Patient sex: F
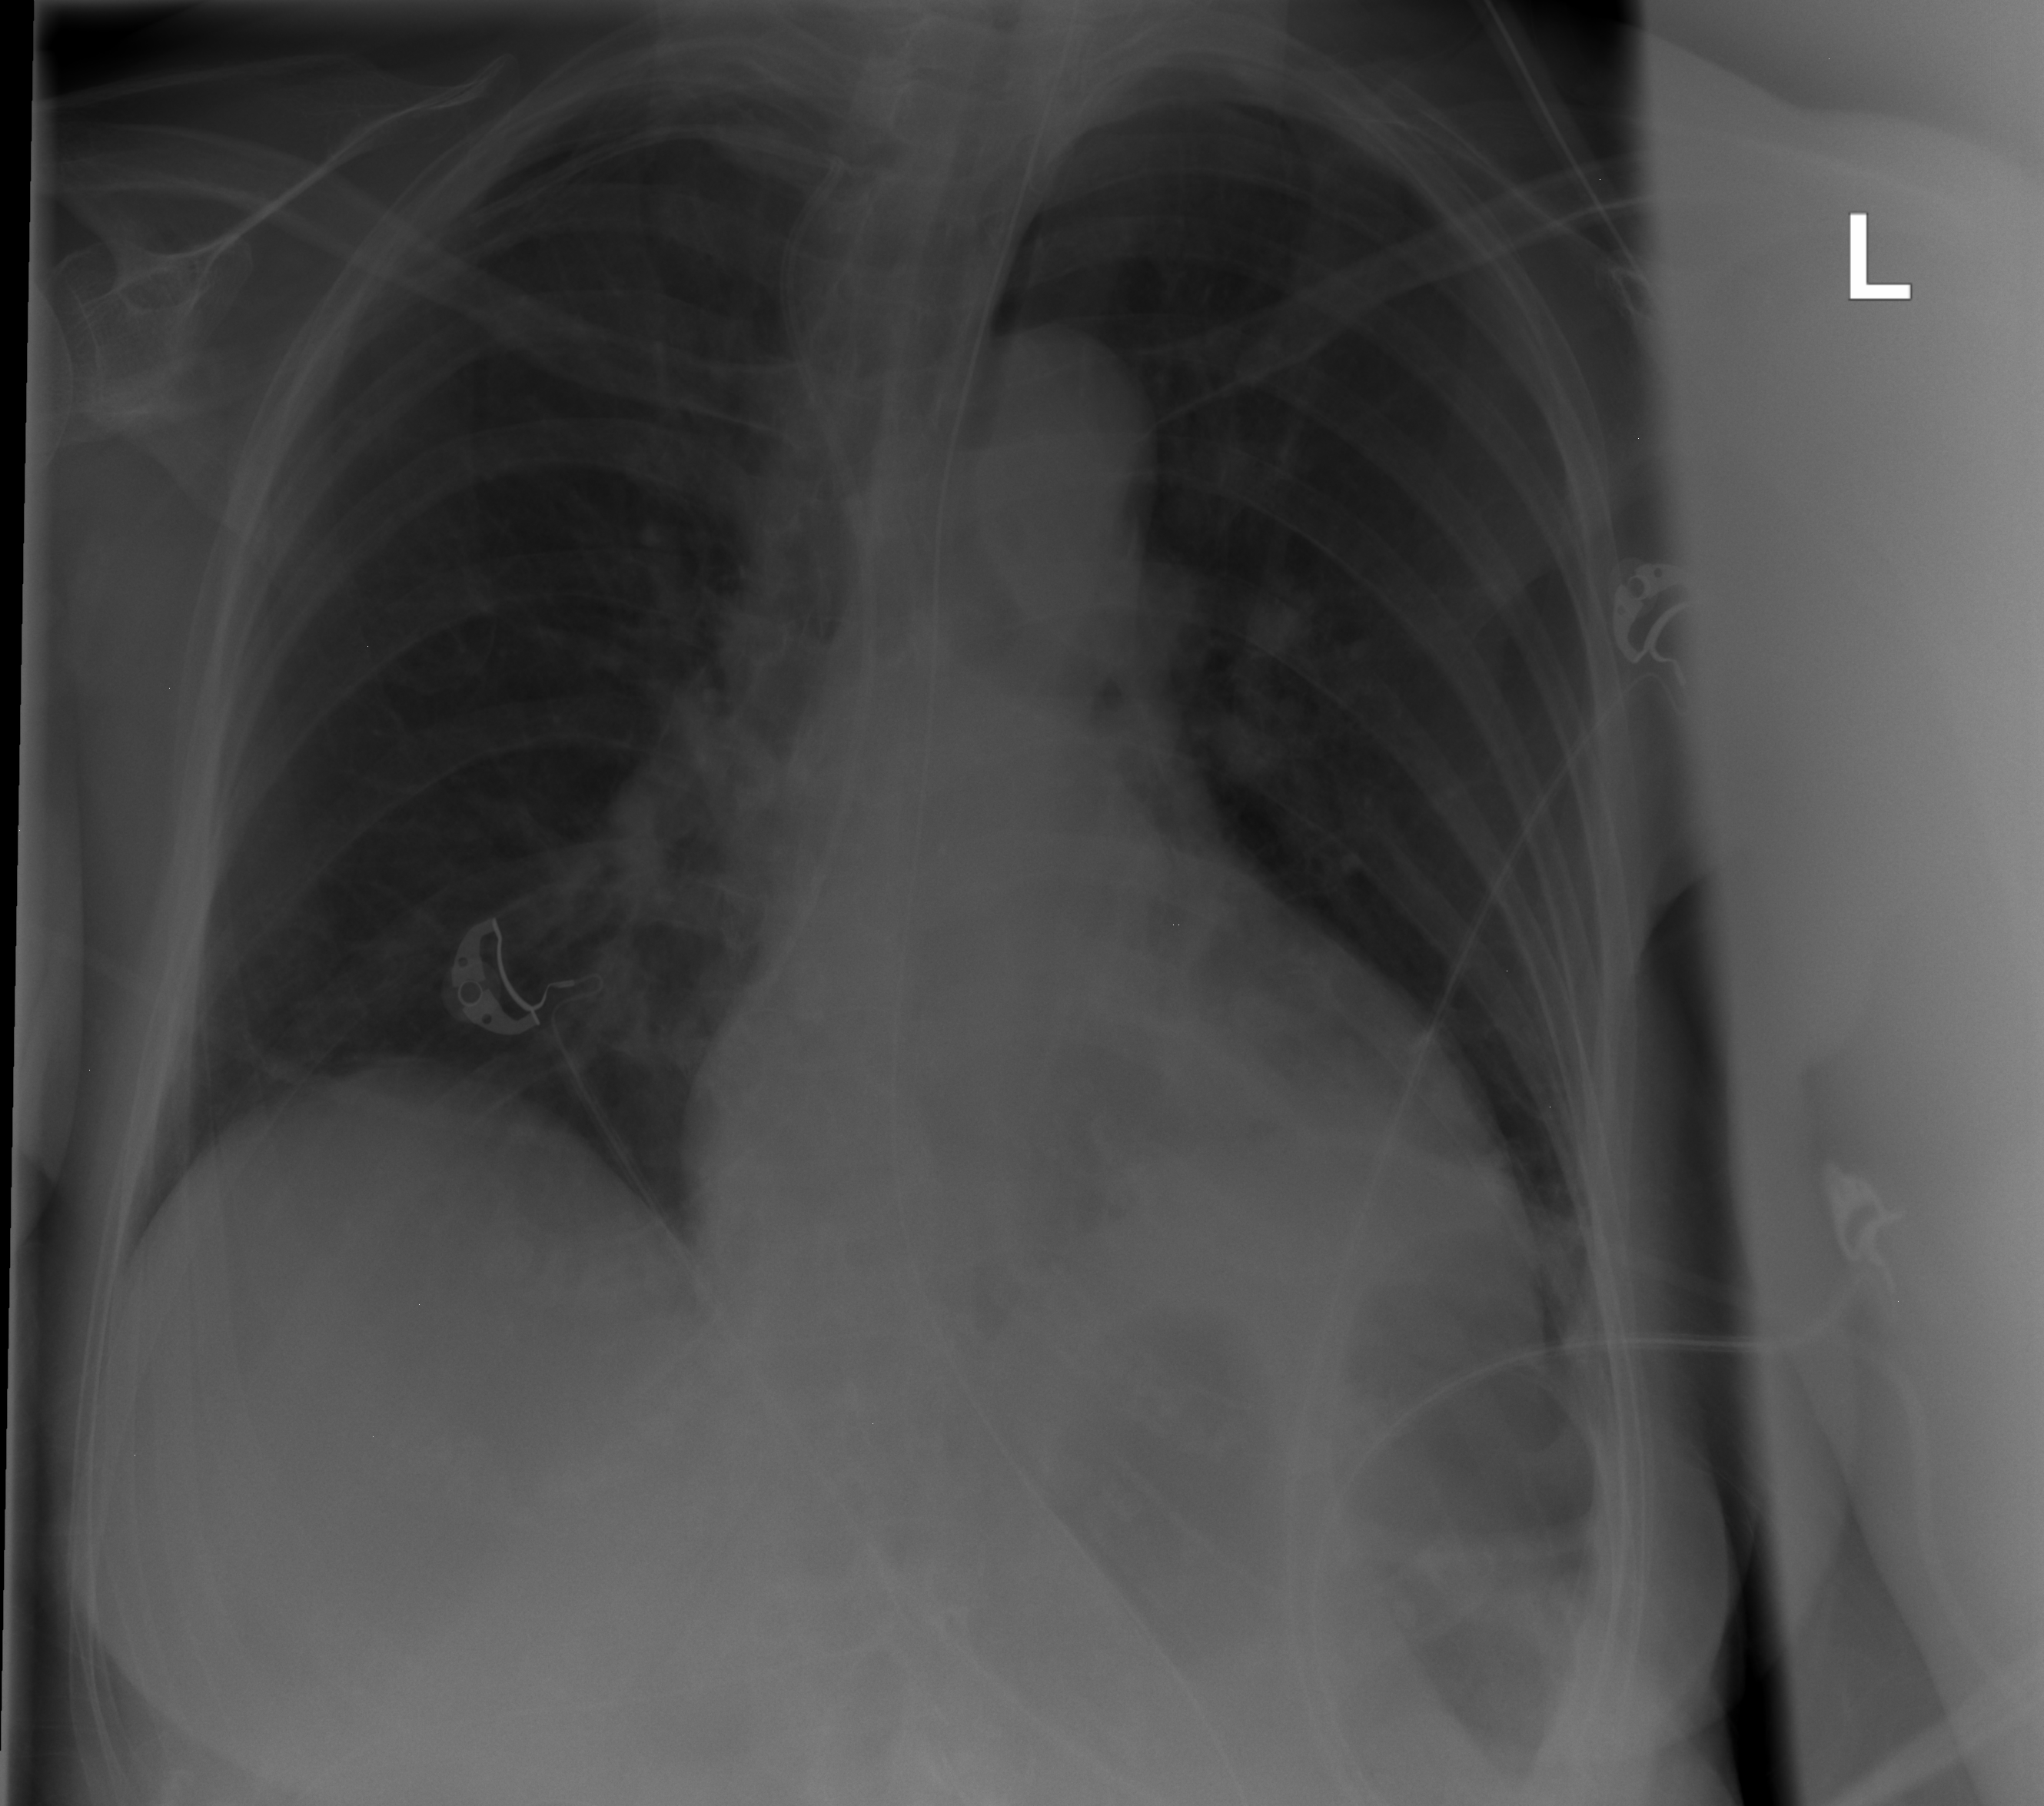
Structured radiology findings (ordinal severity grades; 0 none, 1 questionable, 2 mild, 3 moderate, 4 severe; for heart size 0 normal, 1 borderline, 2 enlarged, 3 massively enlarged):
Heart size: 0
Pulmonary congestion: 0
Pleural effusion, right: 0
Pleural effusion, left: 0
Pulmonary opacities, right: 0
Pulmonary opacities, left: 0
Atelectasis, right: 0
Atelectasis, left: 1